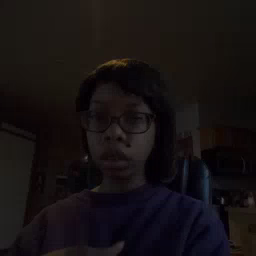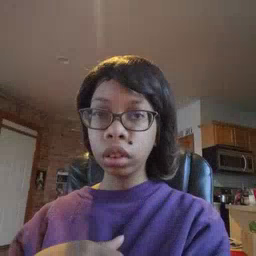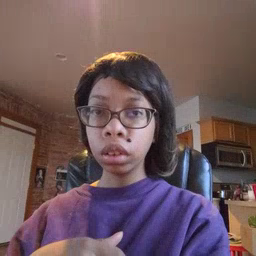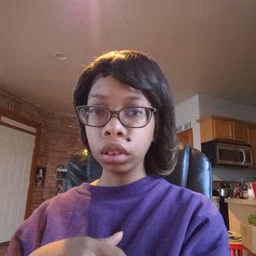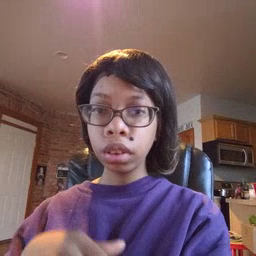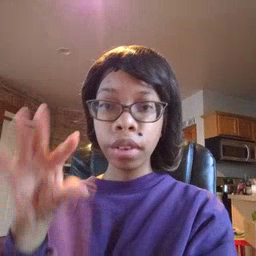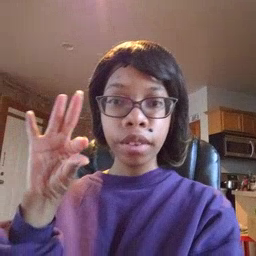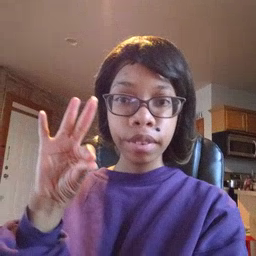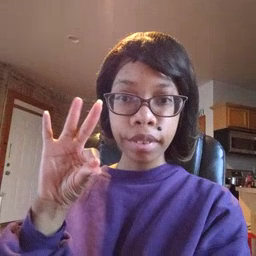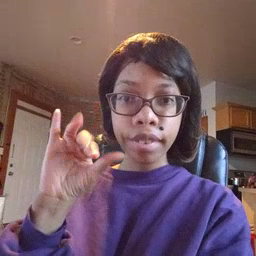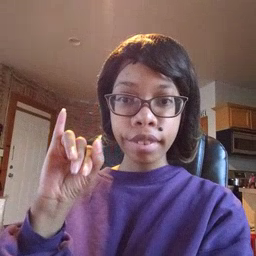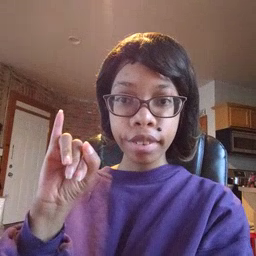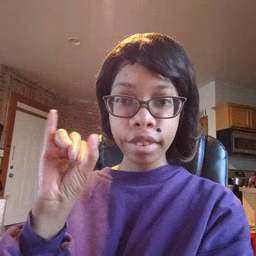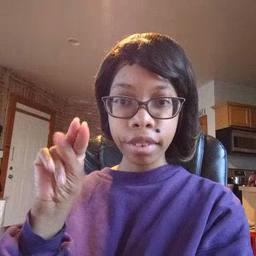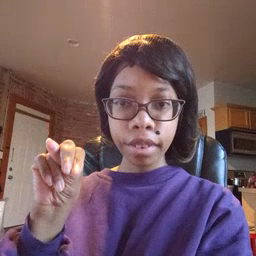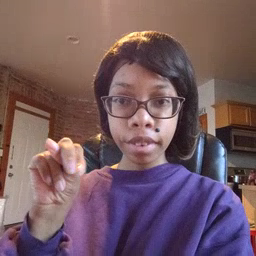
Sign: finger